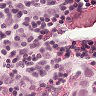
Metastatic tissue present: yes